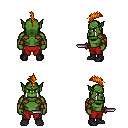
a pixel art fantasy rpg character, male body template, orc, green skin, leather shoulder armor, red pants, dark blonde mohawk hairstyle, cloth bracers, black shoes, dagger, four views (front, back, left, right), 2x2 character sprite sheet, small pixel art, hard edges, no anti-aliasing